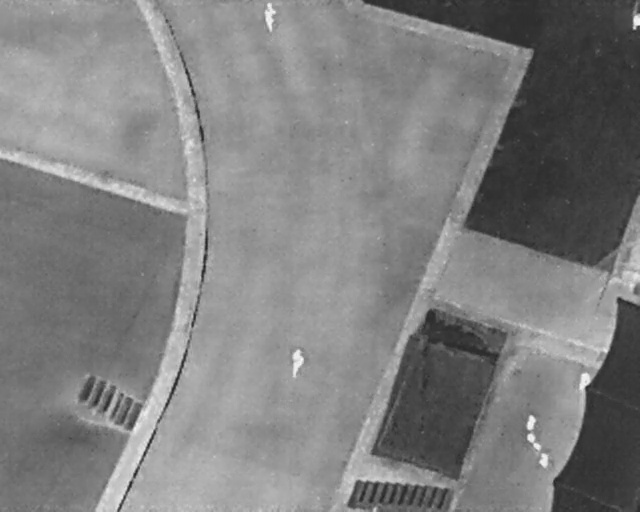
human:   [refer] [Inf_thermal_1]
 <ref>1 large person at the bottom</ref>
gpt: <box>[[43, 69, 48, 72, 5]]</box>